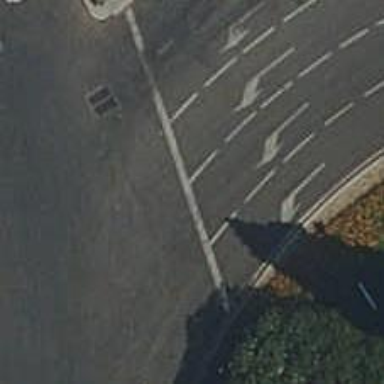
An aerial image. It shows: Primary road with asphalt surface.